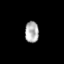
Tissue: skin
Cell type: Epithelial cells
Senescence score: 0.2271
Nuclear area (px): 289
Mean DAPI intensity: 174.242